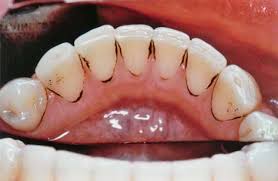
Condition: Tooth Discoloration